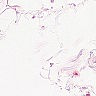
Metastatic tissue present: no